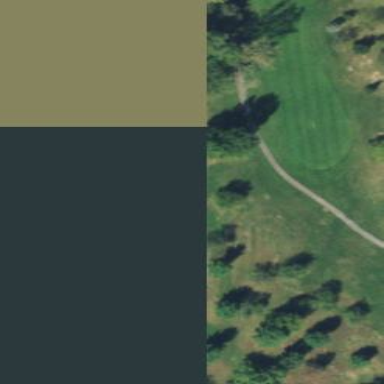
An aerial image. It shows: Golf fairway surrounded by grass.